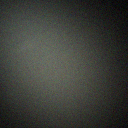
Screen state: off